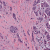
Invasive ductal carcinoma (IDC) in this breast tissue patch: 1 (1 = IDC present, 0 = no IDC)